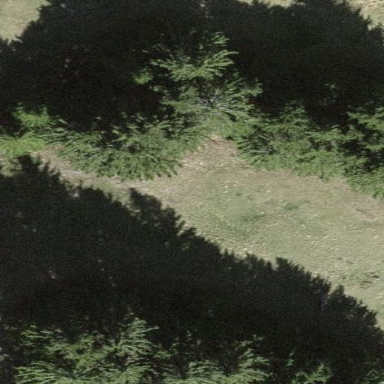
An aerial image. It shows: Forest area.